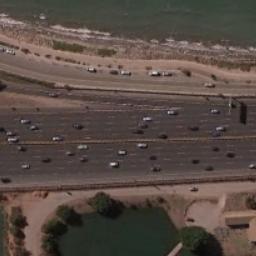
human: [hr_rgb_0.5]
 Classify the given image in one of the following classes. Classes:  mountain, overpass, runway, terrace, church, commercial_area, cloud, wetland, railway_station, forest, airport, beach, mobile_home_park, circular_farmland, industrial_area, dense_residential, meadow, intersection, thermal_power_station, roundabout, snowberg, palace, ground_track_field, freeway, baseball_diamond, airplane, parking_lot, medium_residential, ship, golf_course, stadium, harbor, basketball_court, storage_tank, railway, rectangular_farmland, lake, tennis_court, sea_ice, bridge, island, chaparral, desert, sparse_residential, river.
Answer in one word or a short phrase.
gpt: freeway